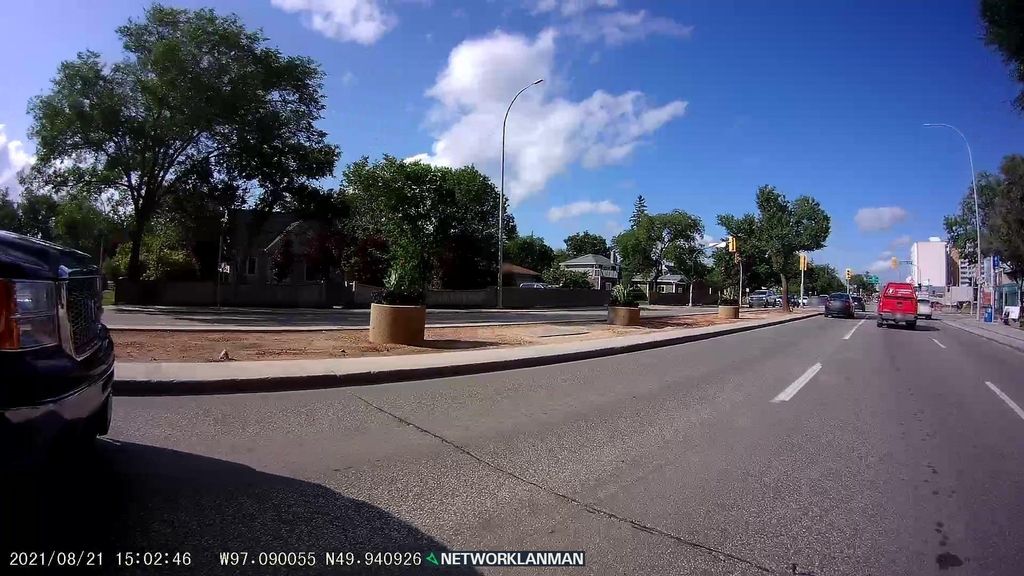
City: winnipeg